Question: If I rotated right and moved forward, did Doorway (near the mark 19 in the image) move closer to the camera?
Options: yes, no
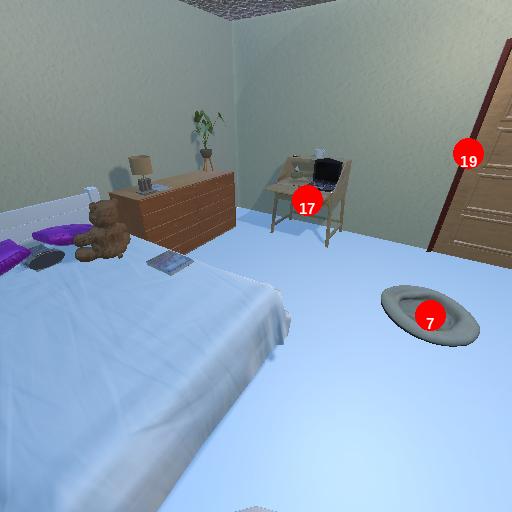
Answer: yes